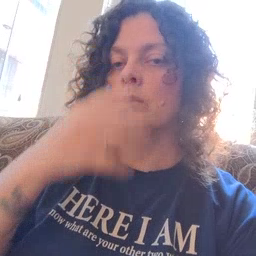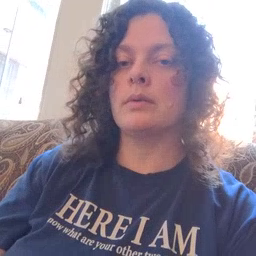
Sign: clown